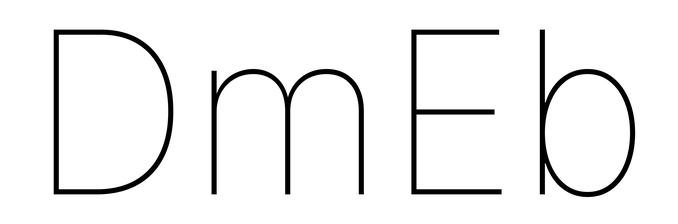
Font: Inter_Thin